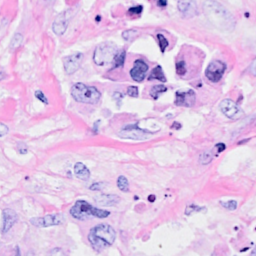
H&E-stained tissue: Breast